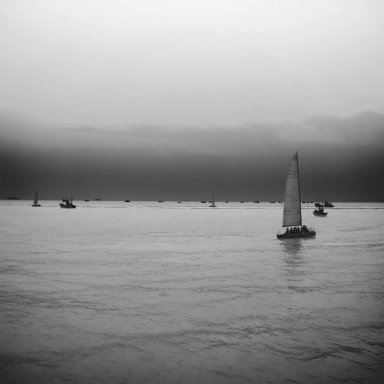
There are 20 objects shown in the infrared image, including three sailboats, and 17 bulk_carriers.